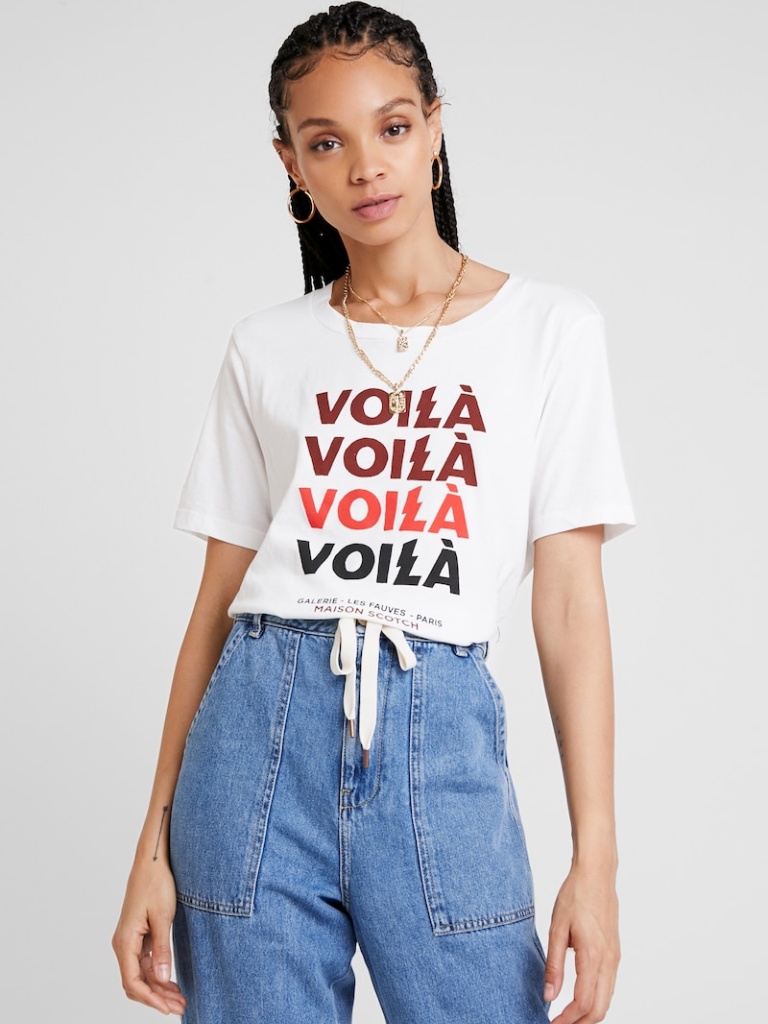
cotton relaxed short sleeve hip length French Tucked crew t-shirt